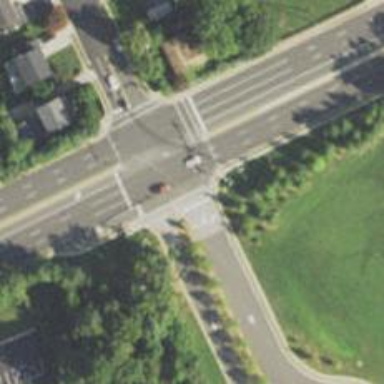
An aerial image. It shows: Uncontrolled crossing on the road.